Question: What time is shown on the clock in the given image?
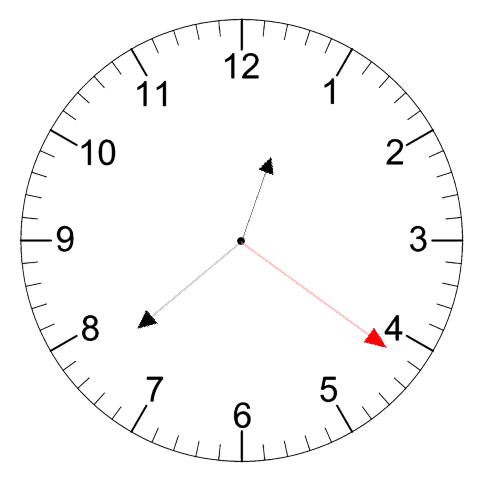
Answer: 12:38:21